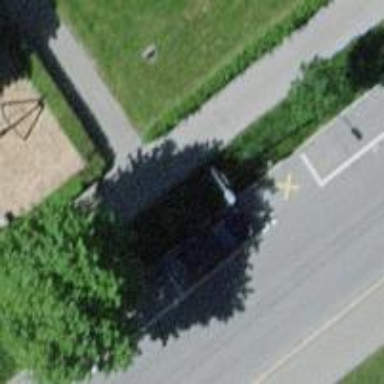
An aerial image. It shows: Asphalt sidewalk along the footway.